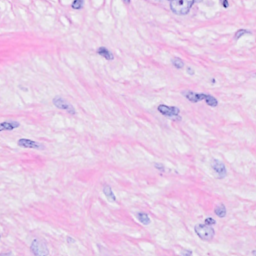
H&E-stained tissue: Breast